Field crop: maize
Growth stage: 2
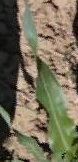
Species: maize